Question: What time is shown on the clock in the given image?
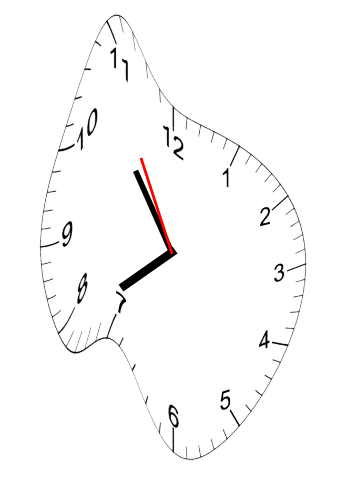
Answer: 07:53:55